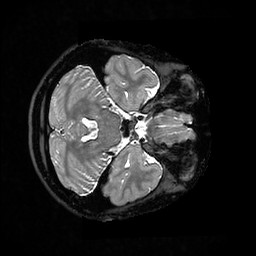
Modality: T2w
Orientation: axial
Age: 22
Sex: female
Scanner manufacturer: ge
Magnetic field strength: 3 T
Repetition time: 3.202 s
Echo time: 0.06629 s